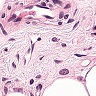
Metastatic tissue present: yes